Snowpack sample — Buffalo Mountain, Silverthorne, Colorado, USA (1/25/25, 10:11 AM MST)
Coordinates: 39.6222, -106.1139
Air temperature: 22 °F
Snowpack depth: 110 cm
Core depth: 10 cm
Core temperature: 46.4 °F
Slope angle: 12°, slope face: 102°
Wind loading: high
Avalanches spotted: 0
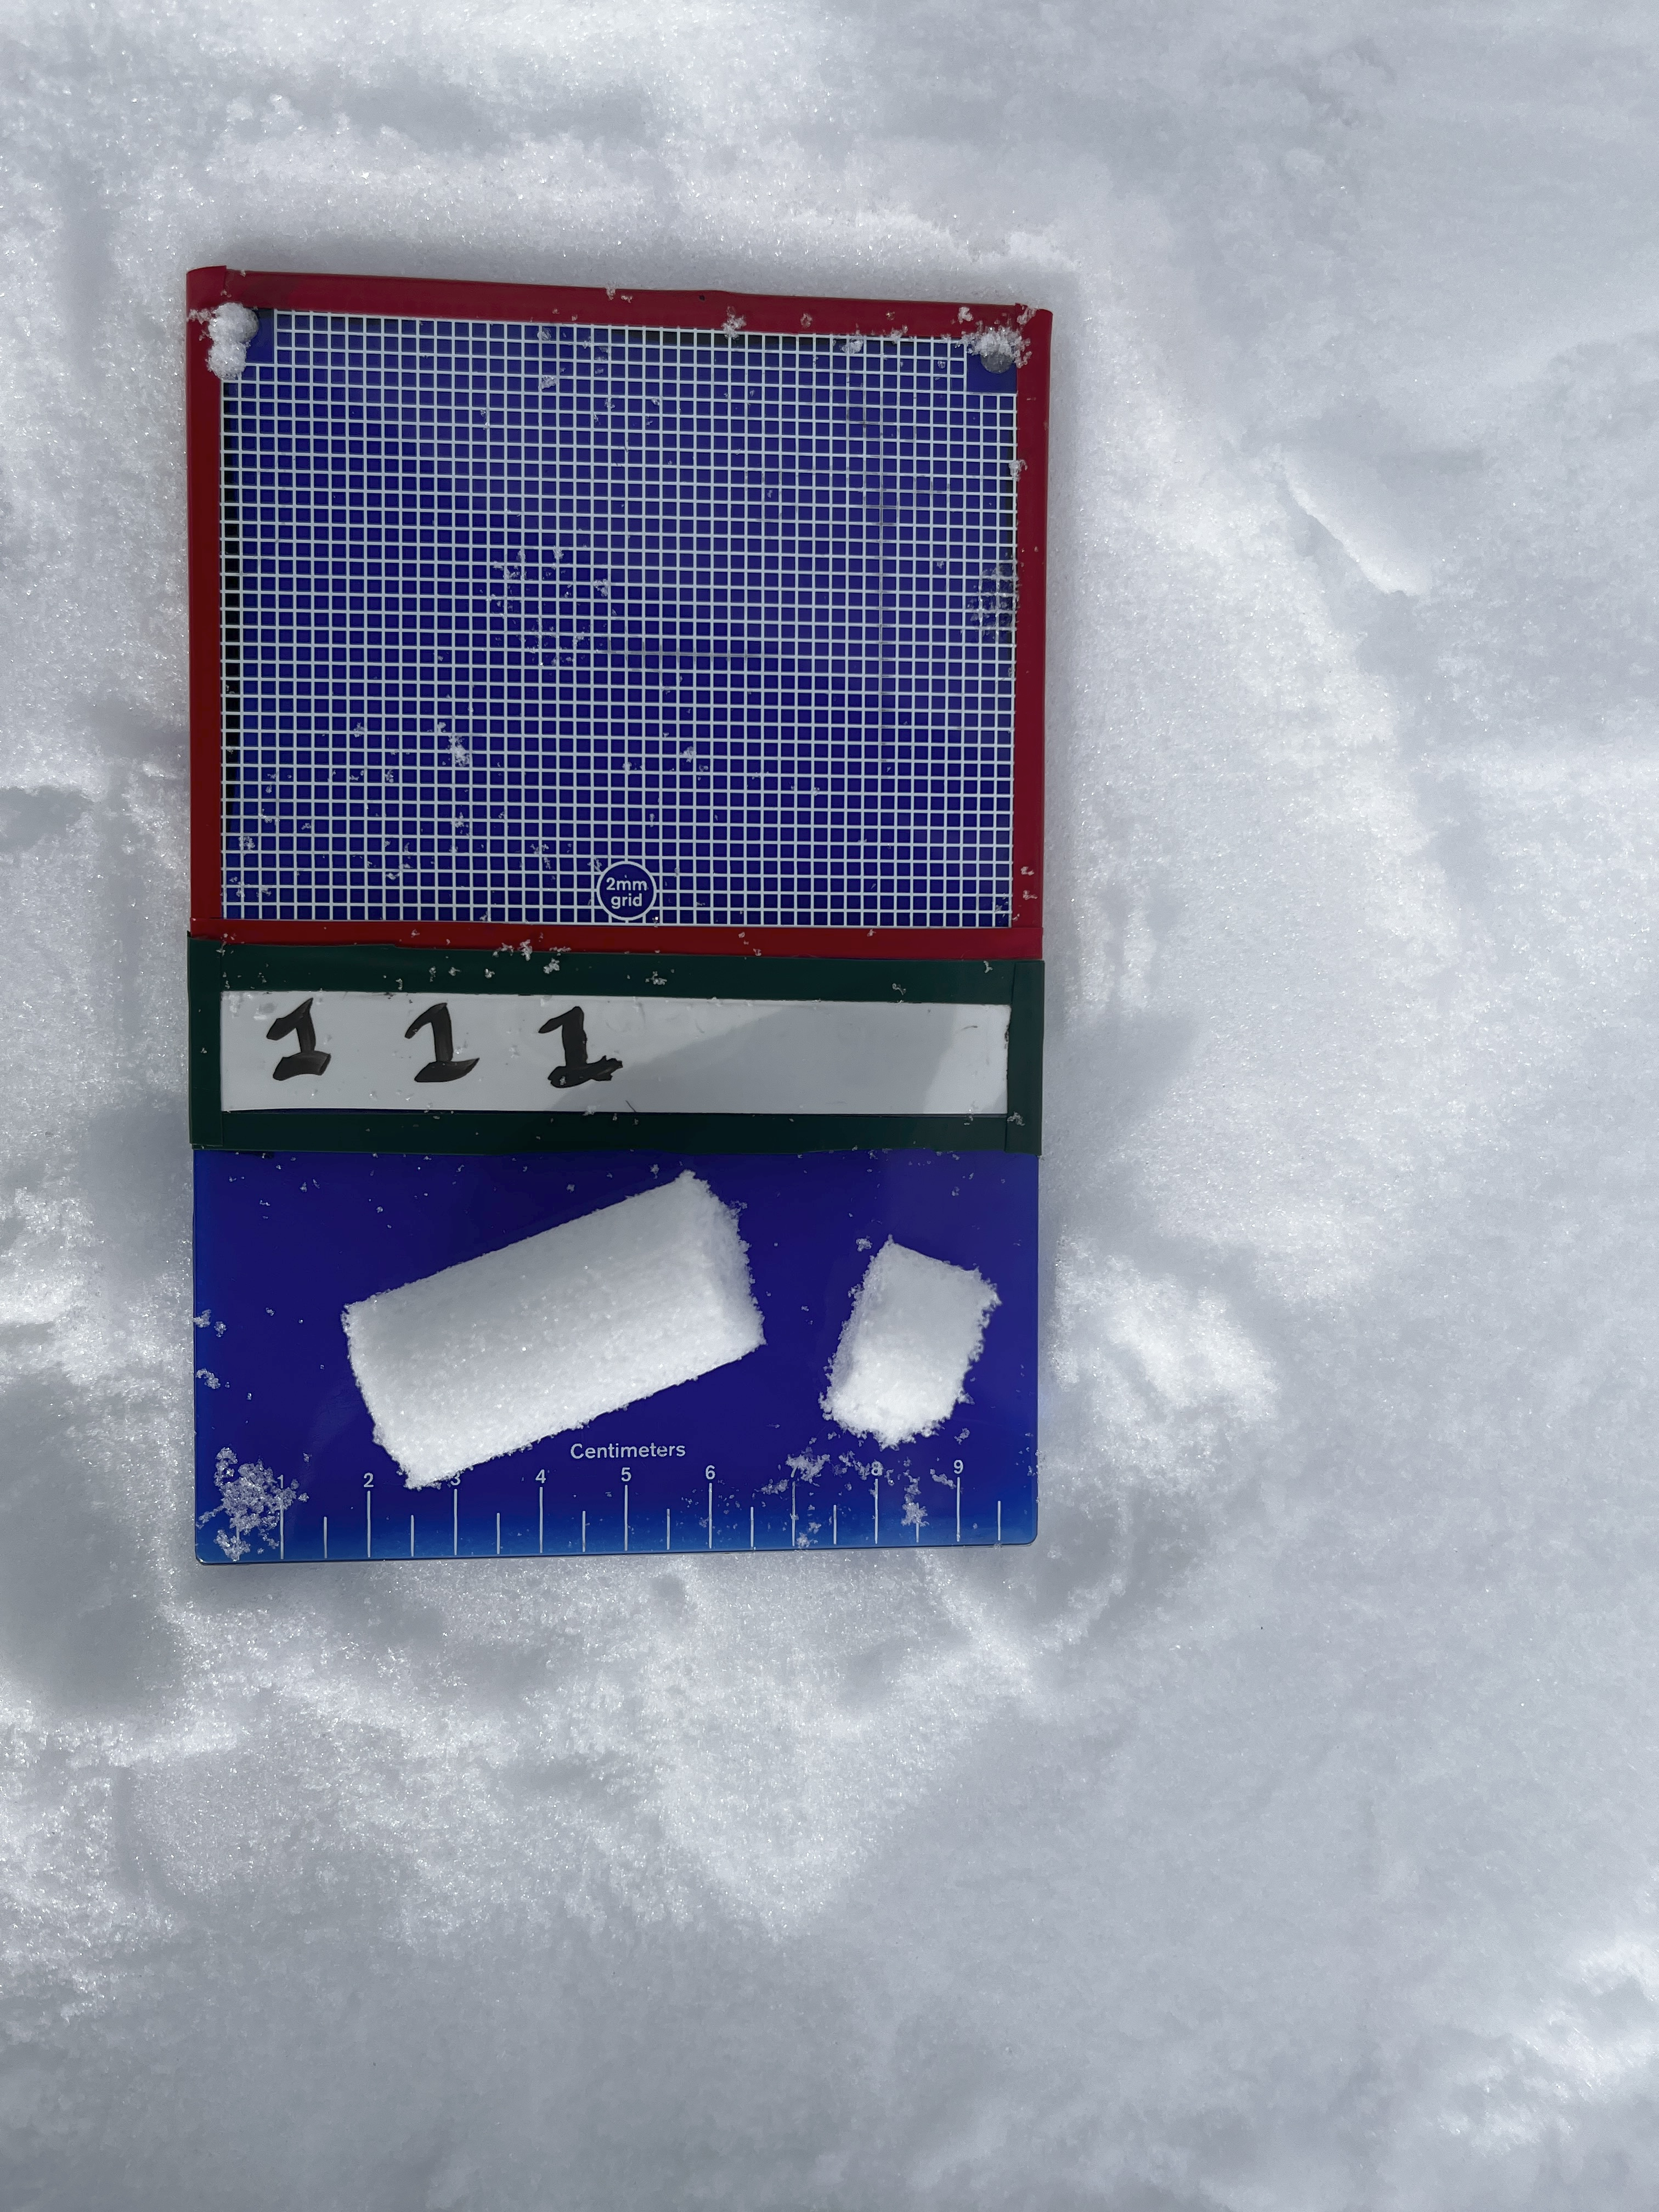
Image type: crystal_card
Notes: No avalanches nearby, collected on the outskirts of a fire break 15 meters from the treeline, on way to Buffalo and Red Mountain